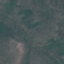
Label: HerbaceousVegetation